Interaction volume radius: 10 \u00c5
Interaction volume height: 15 \u00c5
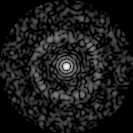
Disorder parameter: 0.8316